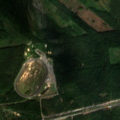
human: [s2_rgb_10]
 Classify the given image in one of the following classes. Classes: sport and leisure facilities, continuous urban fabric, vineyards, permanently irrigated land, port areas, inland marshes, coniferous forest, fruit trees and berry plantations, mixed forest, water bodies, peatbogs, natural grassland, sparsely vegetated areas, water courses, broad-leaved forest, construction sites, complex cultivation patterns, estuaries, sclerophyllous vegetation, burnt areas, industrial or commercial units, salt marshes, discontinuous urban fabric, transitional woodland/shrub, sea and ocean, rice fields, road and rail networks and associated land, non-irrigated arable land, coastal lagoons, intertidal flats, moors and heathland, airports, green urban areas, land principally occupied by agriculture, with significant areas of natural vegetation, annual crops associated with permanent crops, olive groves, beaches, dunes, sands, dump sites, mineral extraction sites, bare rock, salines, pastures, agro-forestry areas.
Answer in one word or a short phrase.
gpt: coniferous forest, mixed forest, transitional woodland/shrub